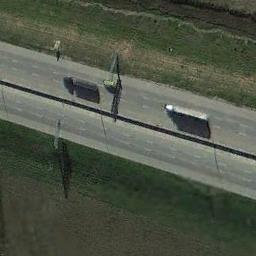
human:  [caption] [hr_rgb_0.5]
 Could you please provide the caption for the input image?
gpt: The freeway goes through the grass with some cars .

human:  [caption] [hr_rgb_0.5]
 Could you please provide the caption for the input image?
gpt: There are large green lawns around the freeway and there are two cars on the freeway .

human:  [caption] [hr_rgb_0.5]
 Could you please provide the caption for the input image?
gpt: There are fewer cars on the left highway than on the right .

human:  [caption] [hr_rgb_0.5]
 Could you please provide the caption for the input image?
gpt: A straight freeway goes through the lawn and some cars are driving on the freeway .

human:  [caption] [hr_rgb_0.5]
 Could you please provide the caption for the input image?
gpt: There are green lawns beside the freeway with two cars .